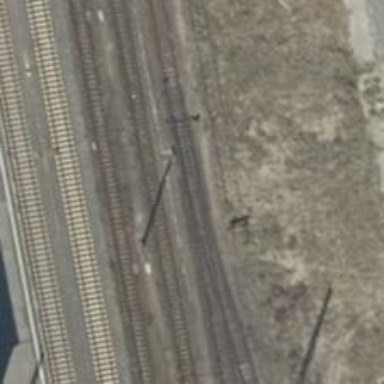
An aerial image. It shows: Railway switch.